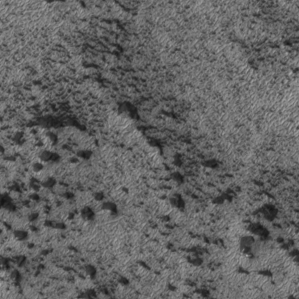
Label: frost